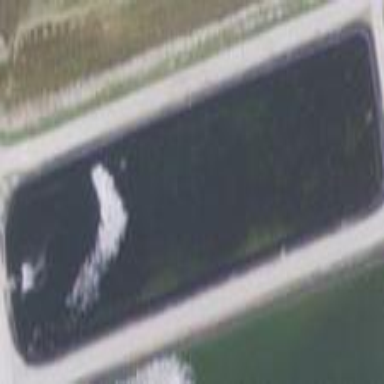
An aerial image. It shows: Pond with natural water.